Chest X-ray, PA view. Patient: 65 years old, sex M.
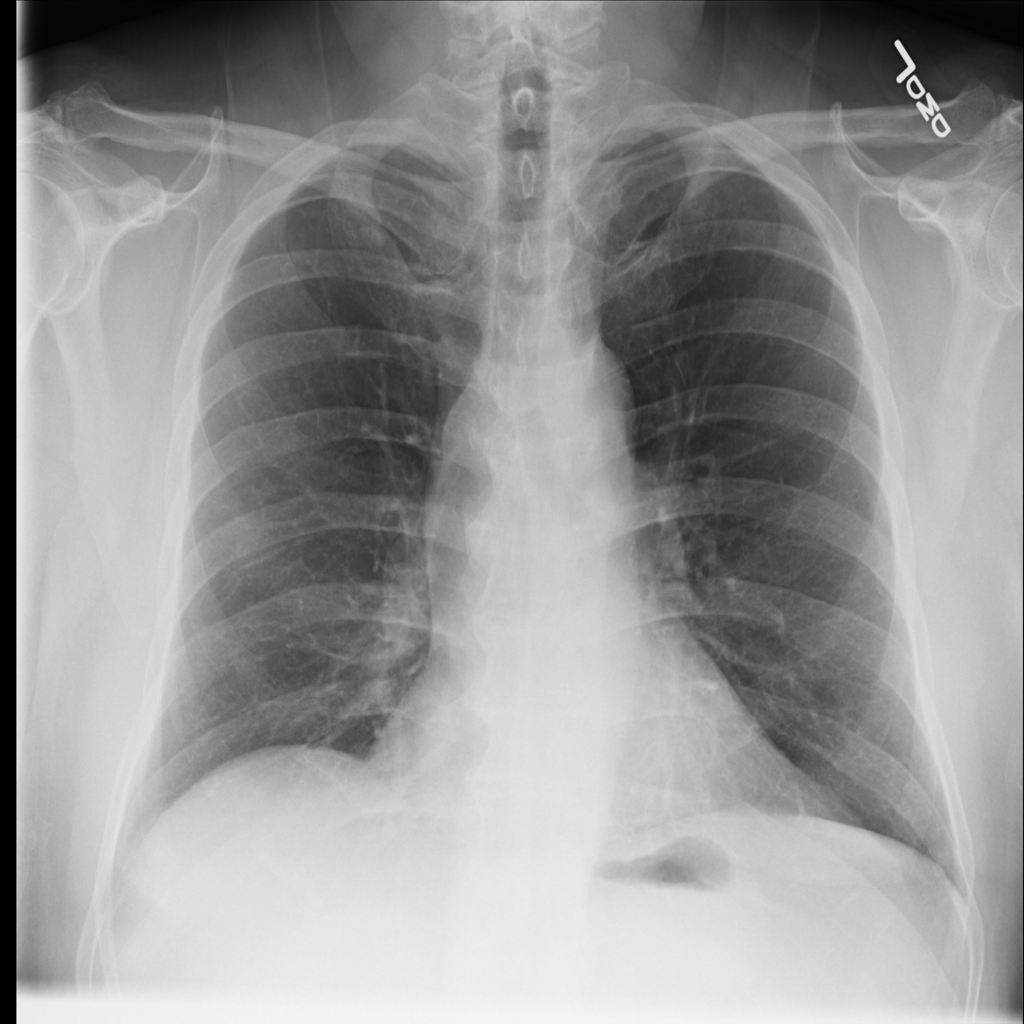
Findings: No Finding